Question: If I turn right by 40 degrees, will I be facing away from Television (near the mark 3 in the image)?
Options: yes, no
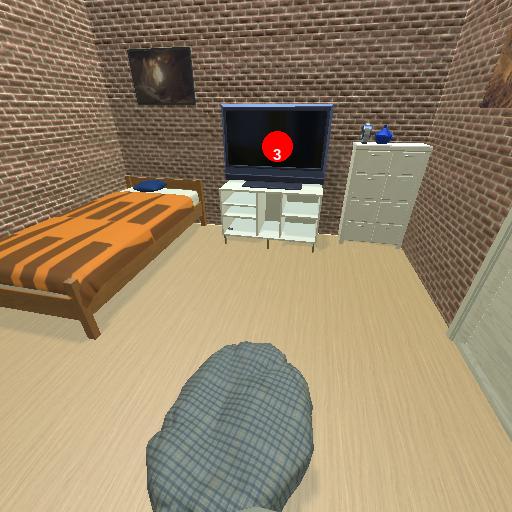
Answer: yes